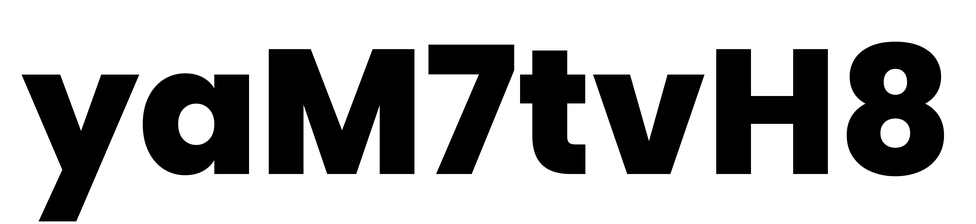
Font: Poppins-ExtraBold